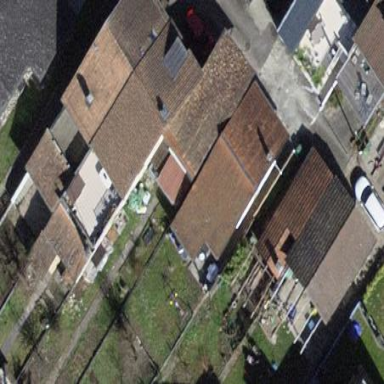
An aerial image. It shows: Building with tiled roof.